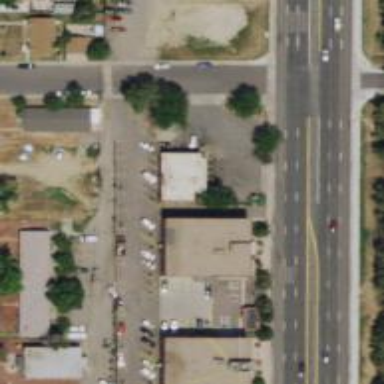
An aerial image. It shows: Convenience shop.